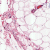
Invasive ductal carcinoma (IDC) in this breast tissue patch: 0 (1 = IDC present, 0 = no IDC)